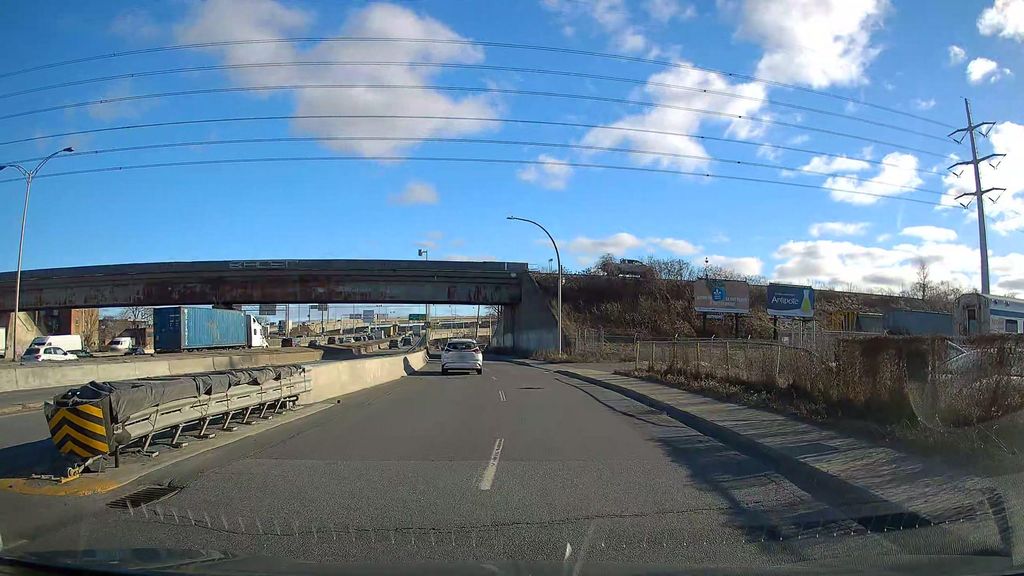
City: montreal